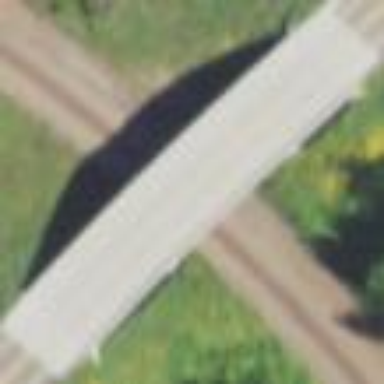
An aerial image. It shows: Man-made bridge.